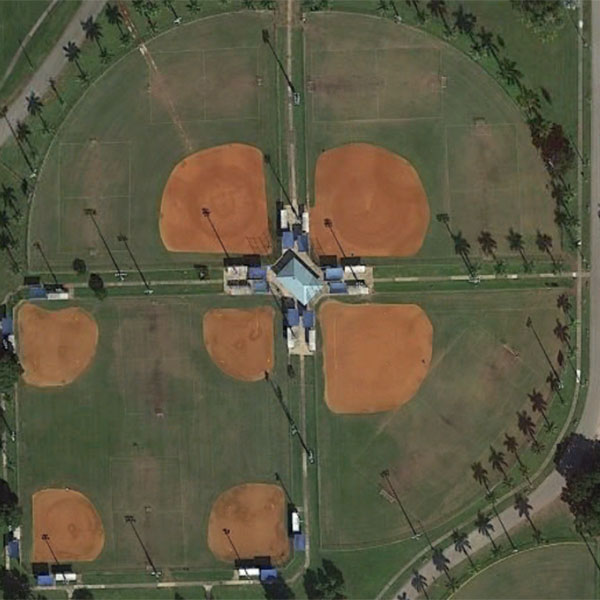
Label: BaseballField